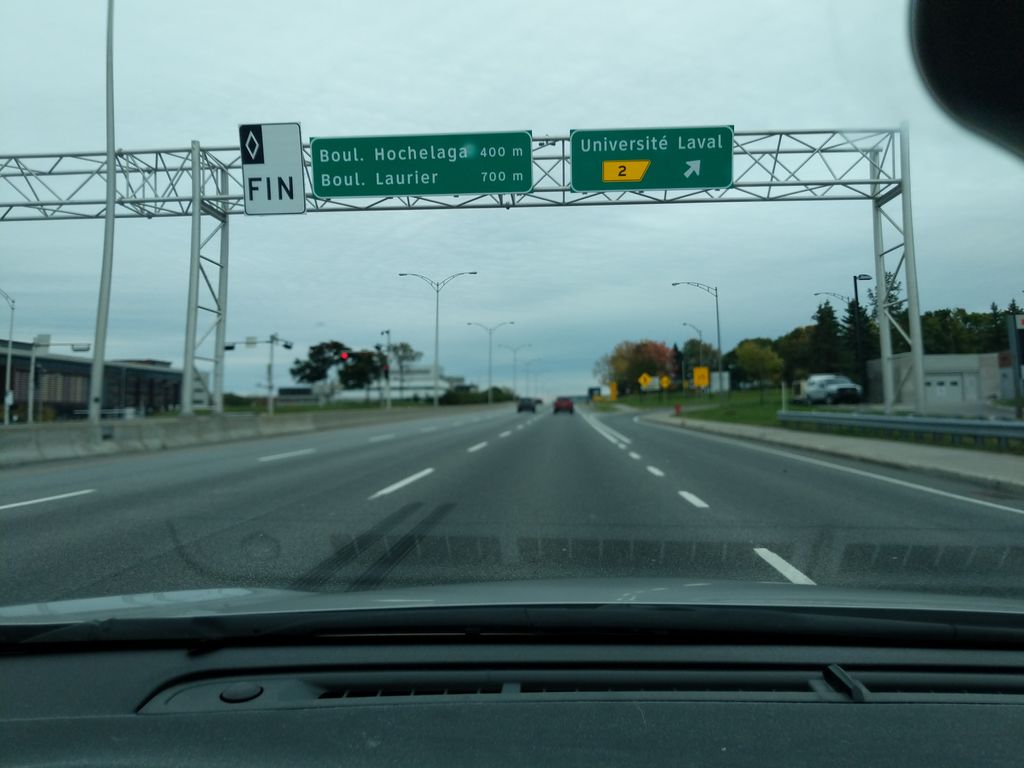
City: quebec_city